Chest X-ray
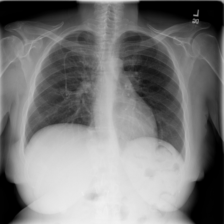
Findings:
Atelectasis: negative
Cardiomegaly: negative
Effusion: negative
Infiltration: negative
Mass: negative
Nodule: negative
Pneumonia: negative
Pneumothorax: negative
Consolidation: negative
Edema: negative
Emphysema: negative
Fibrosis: negative
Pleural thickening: negative
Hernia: negative